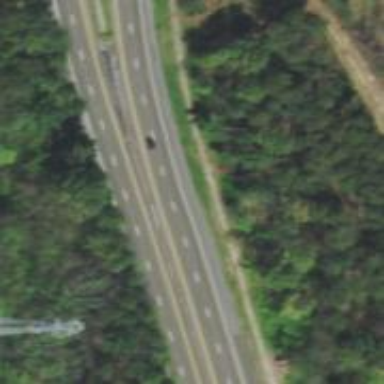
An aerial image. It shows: Trunk highway with expressway features.